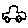
Label: car